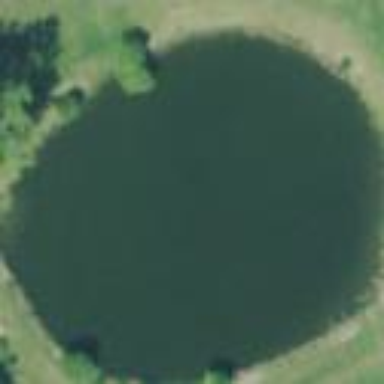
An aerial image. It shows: Pond with natural water.